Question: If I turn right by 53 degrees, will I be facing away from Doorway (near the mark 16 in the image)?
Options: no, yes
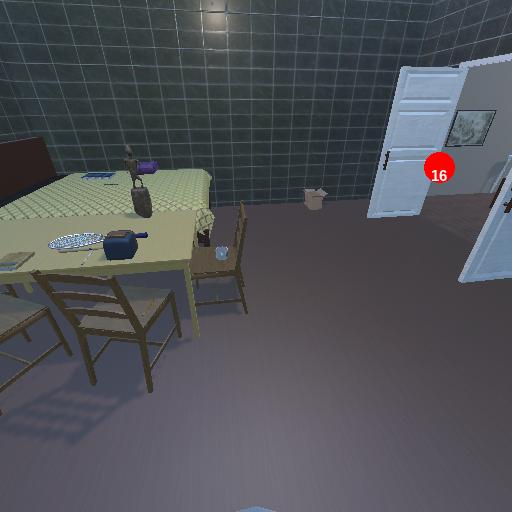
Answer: no